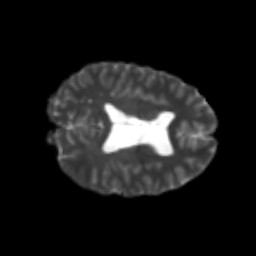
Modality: T2w
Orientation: axial
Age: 21
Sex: male
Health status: healthy
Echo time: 0.074 s